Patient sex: M
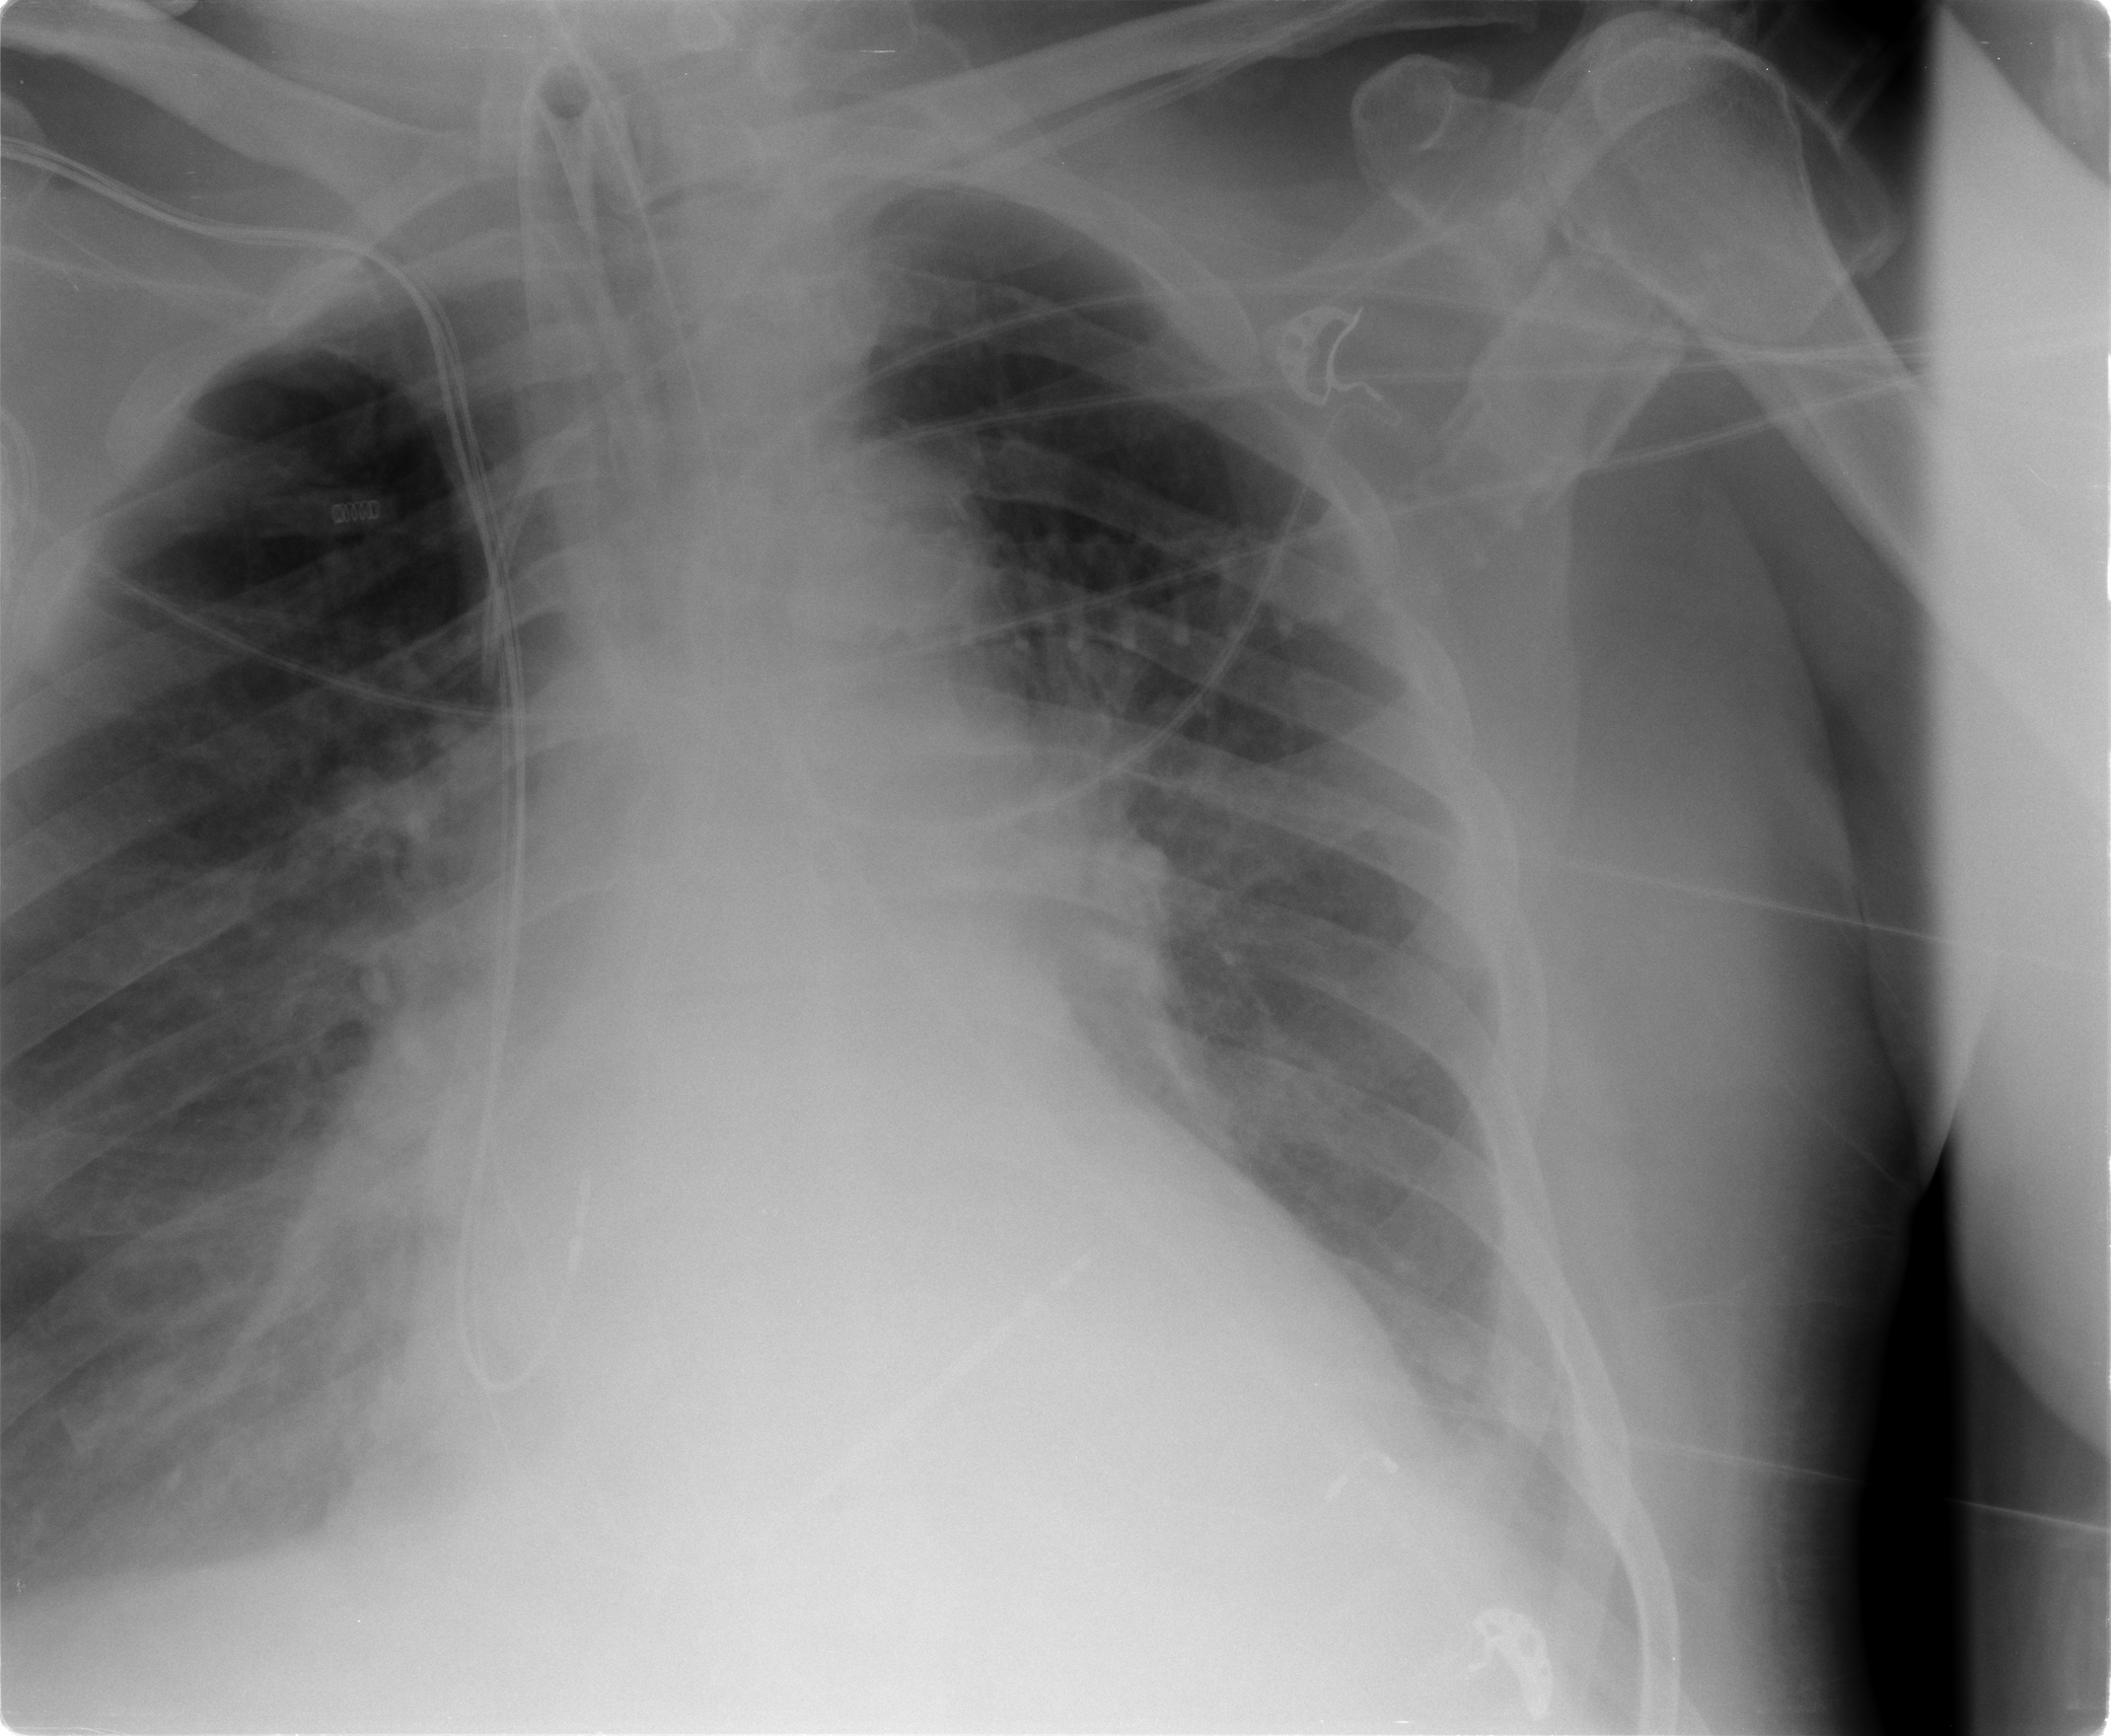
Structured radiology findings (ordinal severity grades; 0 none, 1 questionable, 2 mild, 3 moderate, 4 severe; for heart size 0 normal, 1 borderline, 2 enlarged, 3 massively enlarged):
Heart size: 2
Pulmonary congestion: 2
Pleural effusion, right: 2
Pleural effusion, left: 2
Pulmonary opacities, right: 1
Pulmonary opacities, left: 2
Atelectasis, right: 3
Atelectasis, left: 2